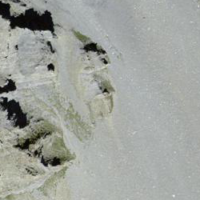
EUNIS habitat code: 48
Species observed at this site:
Jacobaea incana